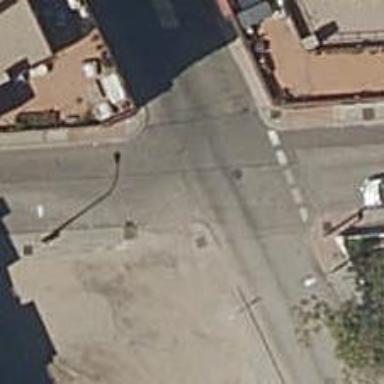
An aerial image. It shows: Unmarked crossing on the road.